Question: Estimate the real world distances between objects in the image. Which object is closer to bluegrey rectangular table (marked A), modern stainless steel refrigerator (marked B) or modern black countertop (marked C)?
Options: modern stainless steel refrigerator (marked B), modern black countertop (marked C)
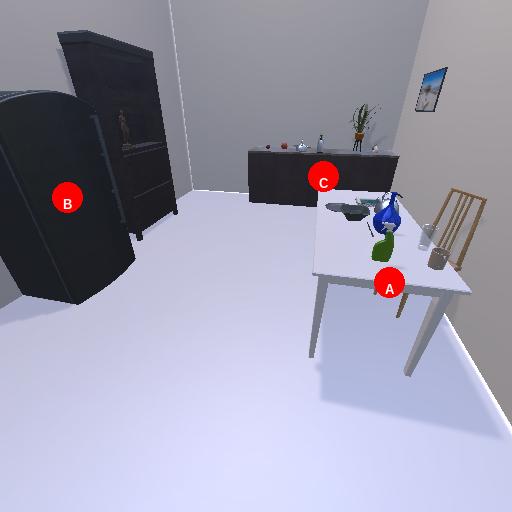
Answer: modern stainless steel refrigerator (marked B)